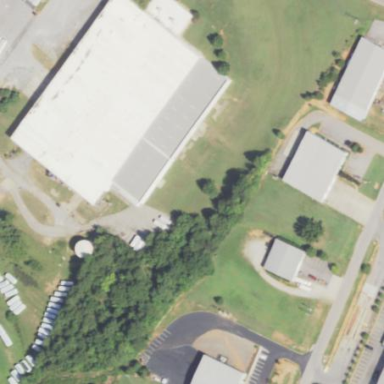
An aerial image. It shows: Commercial building.